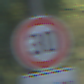
Verkehrszeichen: Geschwindigkeit30
Zusatzzeichen unten: HinweisDurchVerbaleAngabe10
Umgebung: Outdoor, RoadRail
Tageszeit: MorningAfternoon
Wetter: Clear
Licht: Natural
Jahreszeit: NotSpecified
Kontrast: HighContrast